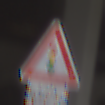
Verkehrszeichen: Lichtzeichenanlage
Zusatzzeichen unten: ZeitangabenMitBeschraenkungAufWochentage4
Umgebung: Roofed, Urban
Tageszeit: Midday
Wetter: Overcast
Licht: Artificial
Jahreszeit: NotSpecified
Kontrast: MediumContrast